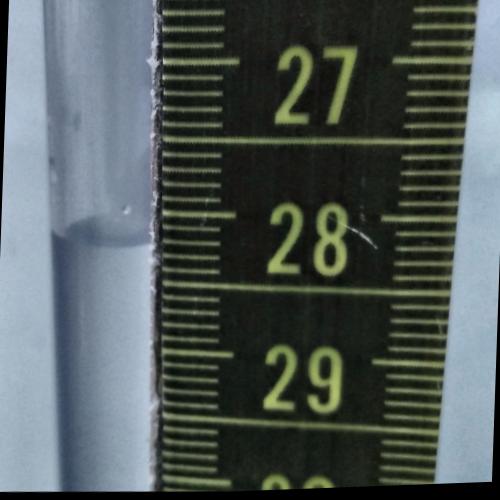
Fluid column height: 28.2 cm